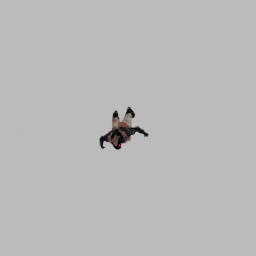
Label: people